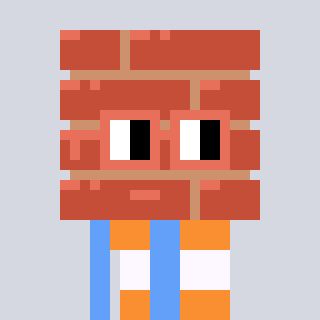
a pixel art character with square orange glasses, a wall-shaped head and a blue-colored body on a cool background